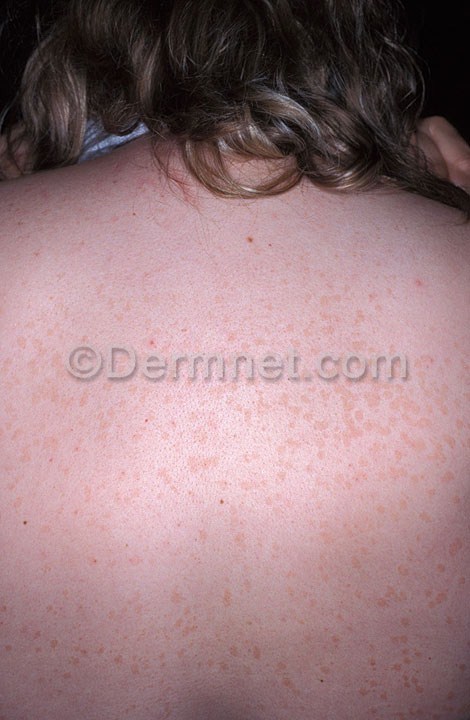
Disease: Tinea Ringworm Candidiasis and other Fungal Infections